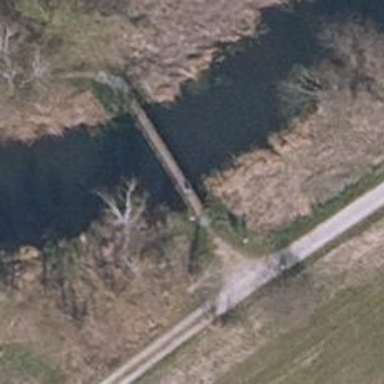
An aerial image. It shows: Path on bridge.